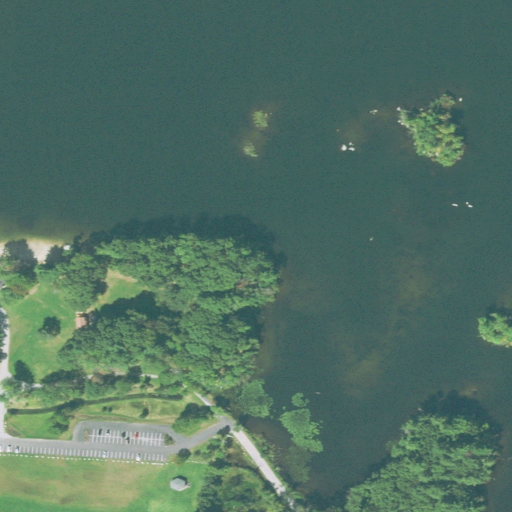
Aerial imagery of beach in Rhode Island named Frank Moody State Beach containing open water, deciduous forest, low intensity development, pasture, medium intensity development, evergreen forest, open development, and high intensity development